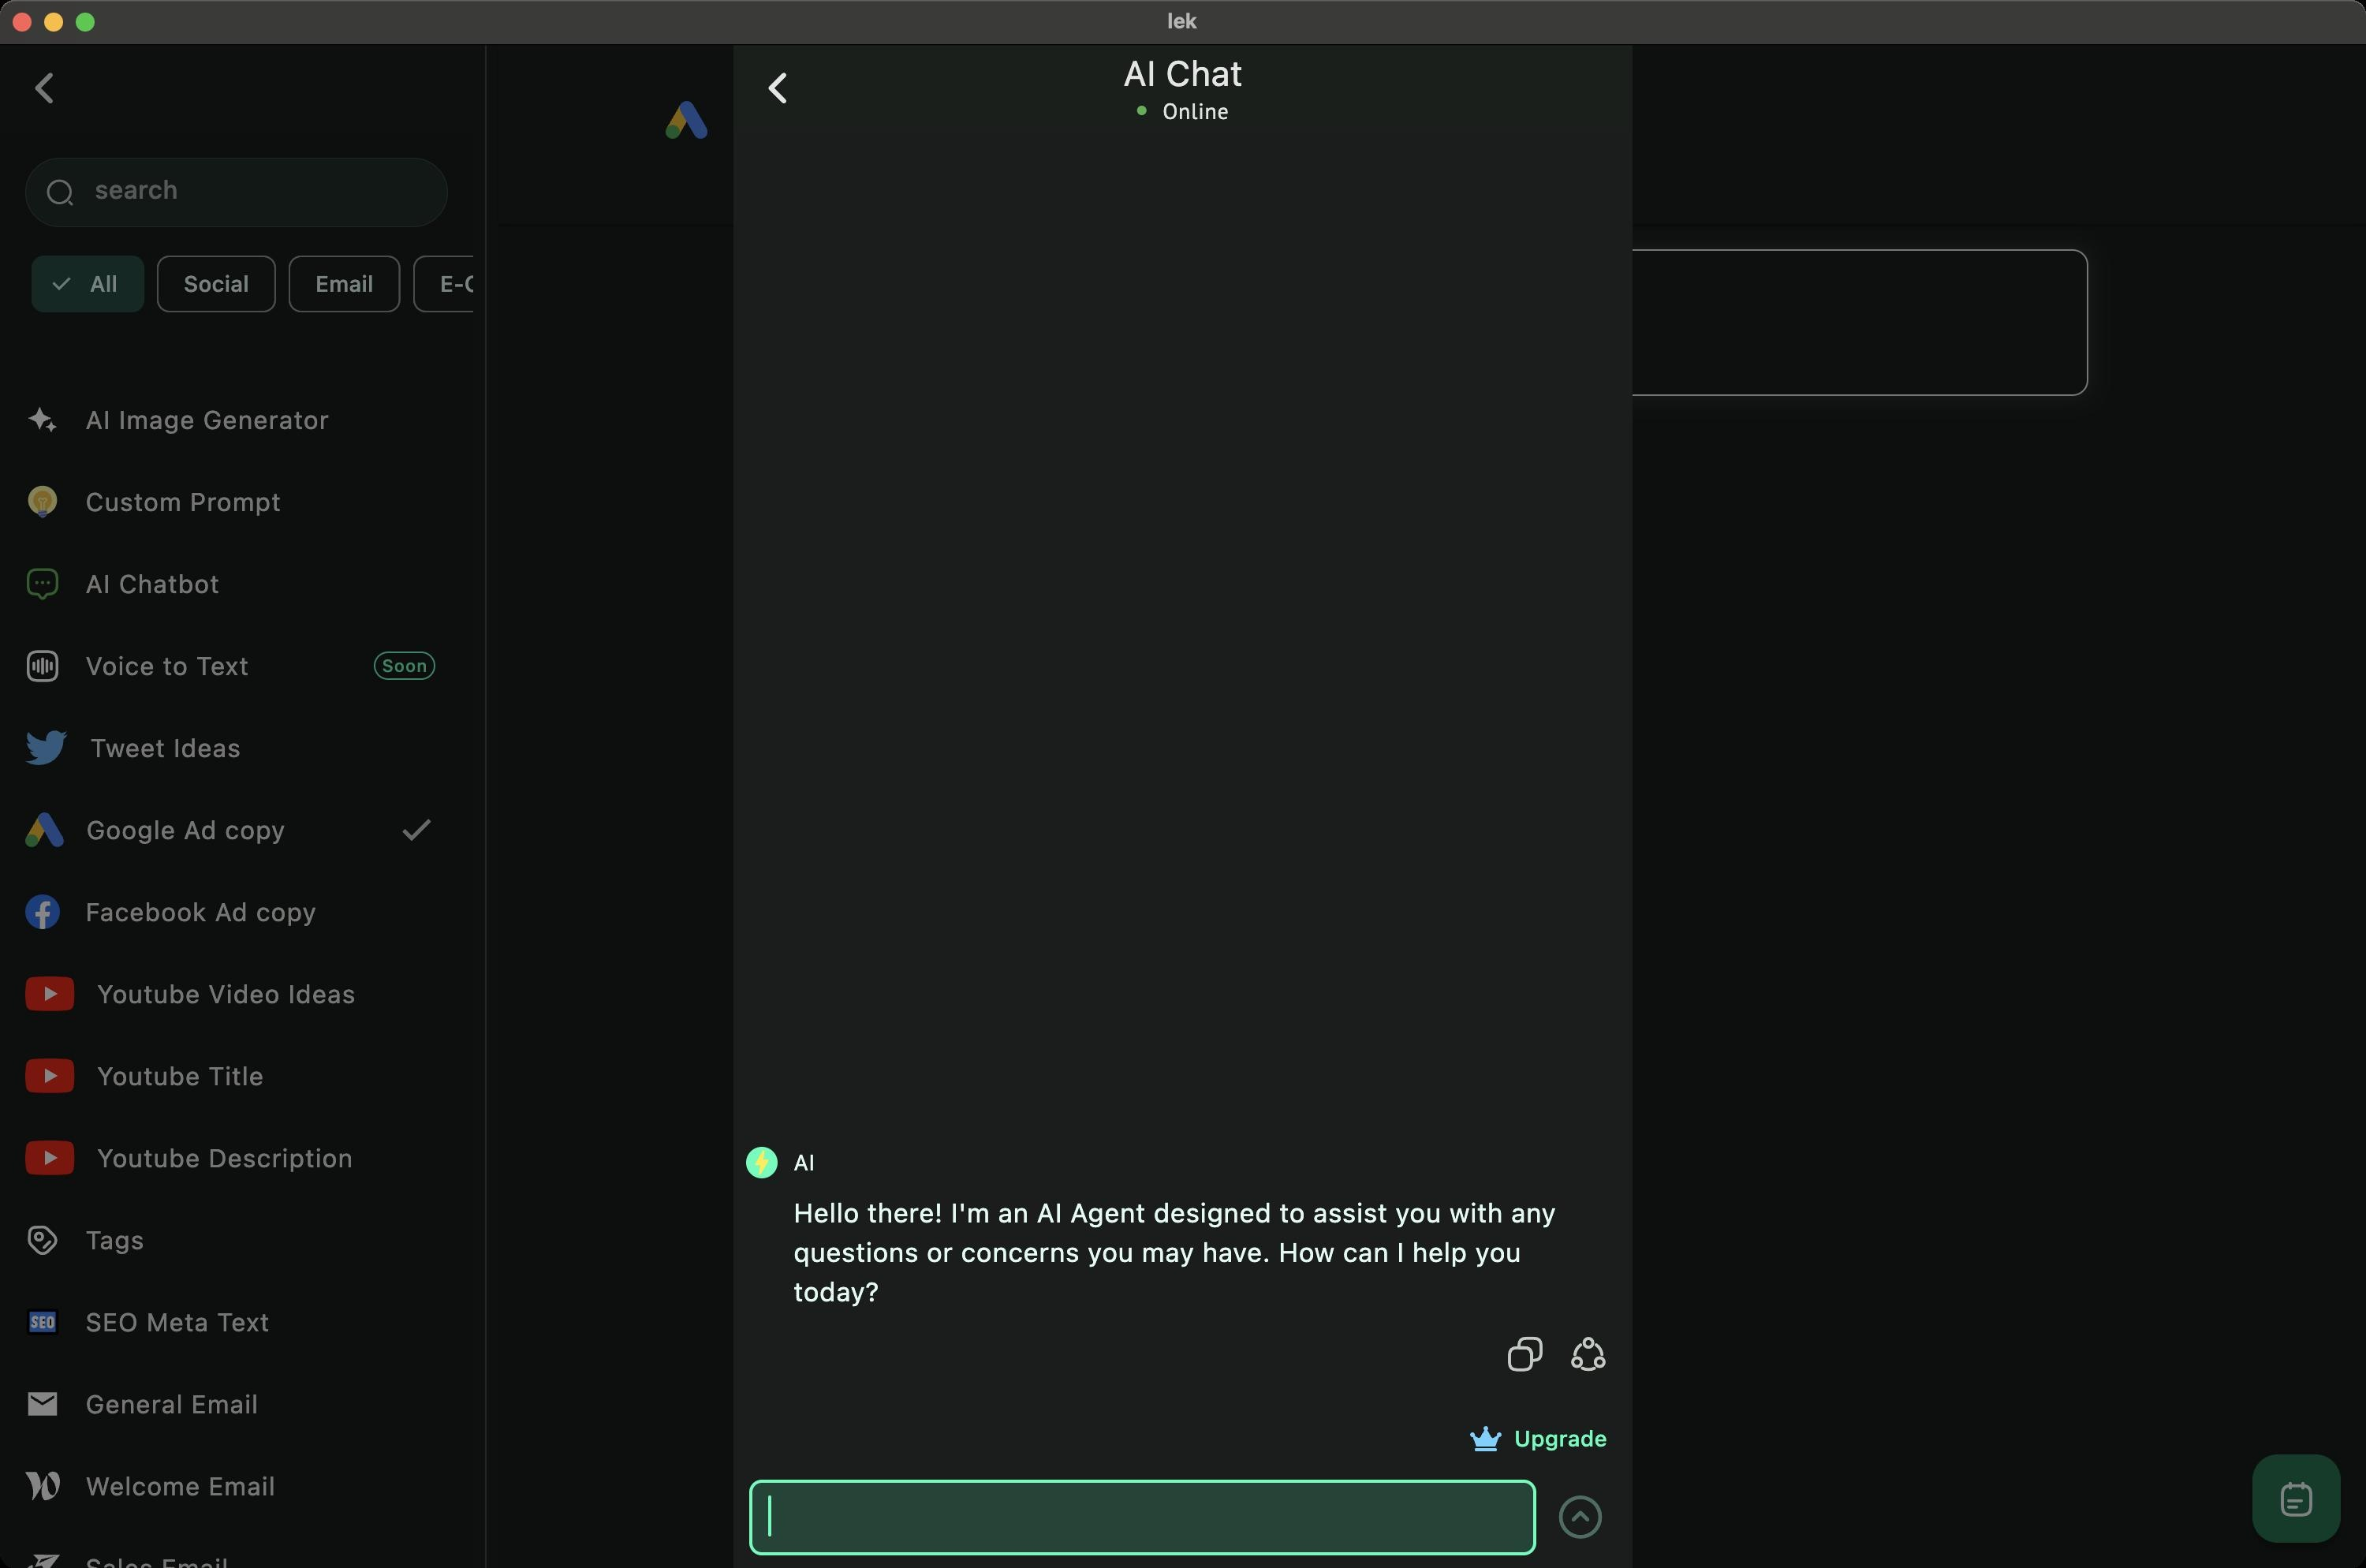
Accessibility tree:
{"name": "lek", "role": "AXWindow", "description": null, "role_description": "standard window", "value": null, "position": "152.00;38.00", "size": "1500;994", "children": [{"name": null, "role": "AXGroup", "description": "lek", "role_description": "group", "value": null, "position": "0.00;28.00", "size": "1500;966", "children": []}, {"name": null, "role": "AXButton", "description": null, "role_description": "close button", "value": null, "position": "7.00;6.00", "size": "14;16", "children": []}, {"name": null, "role": "AXButton", "description": null, "role_description": "full screen button", "value": null, "position": "47.00;6.00", "size": "14;16", "children": [{"name": null, "role": "AXGroup", "description": null, "role_description": "group", "value": null, "position": "47.00;6.00", "size": "14;16", "children": [{"name": null, "role": "AXGroup", "description": null, "role_description": "group", "value": null, "position": "47.00;6.00", "size": "14;16", "children": []}]}]}, {"name": null, "role": "AXButton", "description": null, "role_description": "minimize button", "value": null, "position": "27.00;6.00", "size": "14;16", "children": []}, {"name": null, "role": "AXStaticText", "description": null, "role_description": "text", "value": "lek", "position": "738.00;5.00", "size": "24;16", "children": []}]}